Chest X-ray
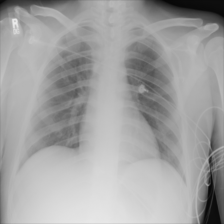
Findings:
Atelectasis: negative
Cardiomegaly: negative
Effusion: negative
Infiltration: negative
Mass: negative
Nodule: negative
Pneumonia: negative
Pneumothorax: negative
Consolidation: negative
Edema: negative
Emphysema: negative
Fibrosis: negative
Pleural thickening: negative
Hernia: negative